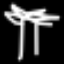
Label: palm tree